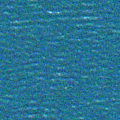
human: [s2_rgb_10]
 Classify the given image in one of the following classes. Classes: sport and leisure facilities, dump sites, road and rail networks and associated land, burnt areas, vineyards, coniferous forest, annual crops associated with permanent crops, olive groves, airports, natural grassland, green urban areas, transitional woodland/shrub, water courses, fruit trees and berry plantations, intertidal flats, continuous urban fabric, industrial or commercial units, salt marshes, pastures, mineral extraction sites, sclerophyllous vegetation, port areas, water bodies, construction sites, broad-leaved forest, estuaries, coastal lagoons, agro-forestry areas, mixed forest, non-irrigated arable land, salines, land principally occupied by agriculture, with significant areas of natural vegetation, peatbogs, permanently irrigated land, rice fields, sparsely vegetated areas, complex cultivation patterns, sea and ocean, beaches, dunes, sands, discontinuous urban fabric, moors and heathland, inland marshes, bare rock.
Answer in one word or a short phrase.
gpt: sea and ocean